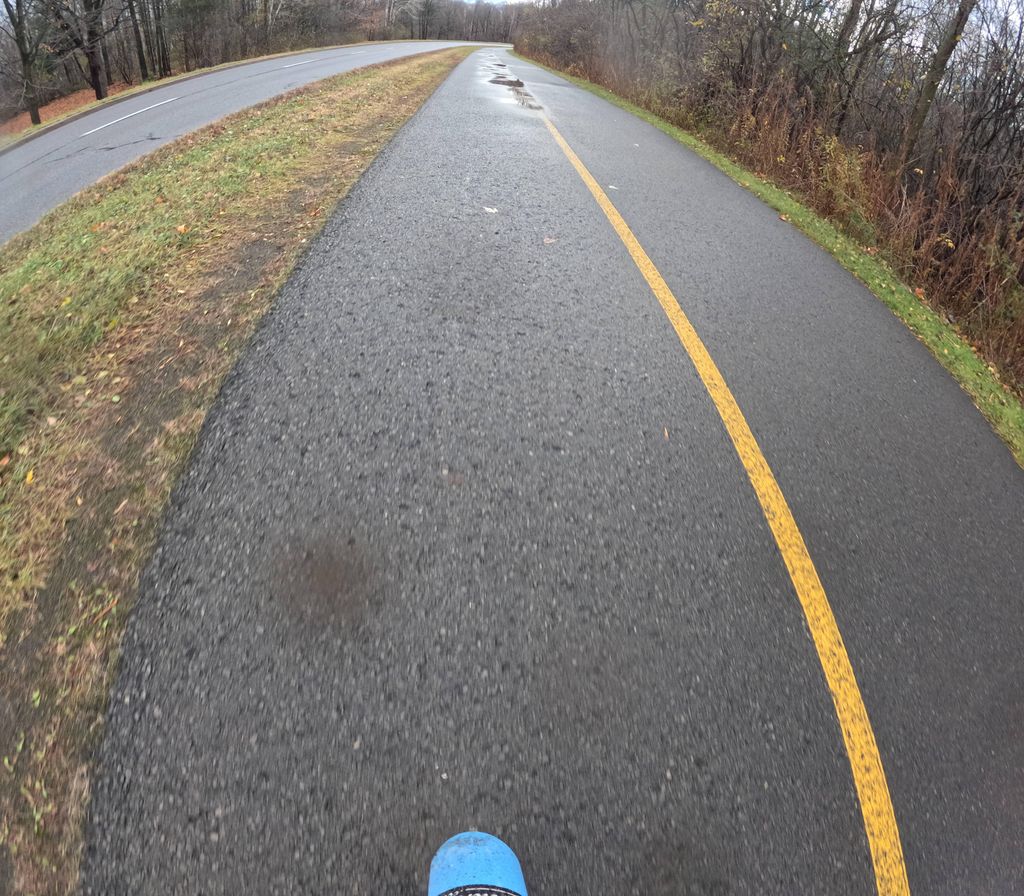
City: ottawa-gatineau